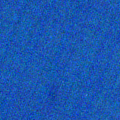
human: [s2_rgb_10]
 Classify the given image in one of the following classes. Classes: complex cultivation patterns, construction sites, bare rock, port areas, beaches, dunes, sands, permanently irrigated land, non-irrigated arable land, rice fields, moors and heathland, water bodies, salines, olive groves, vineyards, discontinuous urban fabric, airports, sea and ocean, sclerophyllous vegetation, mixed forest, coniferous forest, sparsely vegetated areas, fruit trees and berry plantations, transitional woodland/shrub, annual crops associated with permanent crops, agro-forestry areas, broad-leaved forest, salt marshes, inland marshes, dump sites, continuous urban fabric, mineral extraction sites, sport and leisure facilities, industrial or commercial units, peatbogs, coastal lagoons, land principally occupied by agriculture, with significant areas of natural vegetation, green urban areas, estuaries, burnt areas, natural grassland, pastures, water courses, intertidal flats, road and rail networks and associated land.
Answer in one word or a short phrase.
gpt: sea and ocean